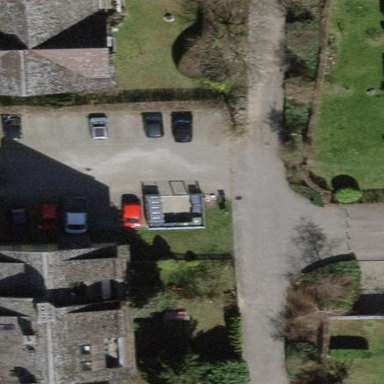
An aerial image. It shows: Parking area with surface.